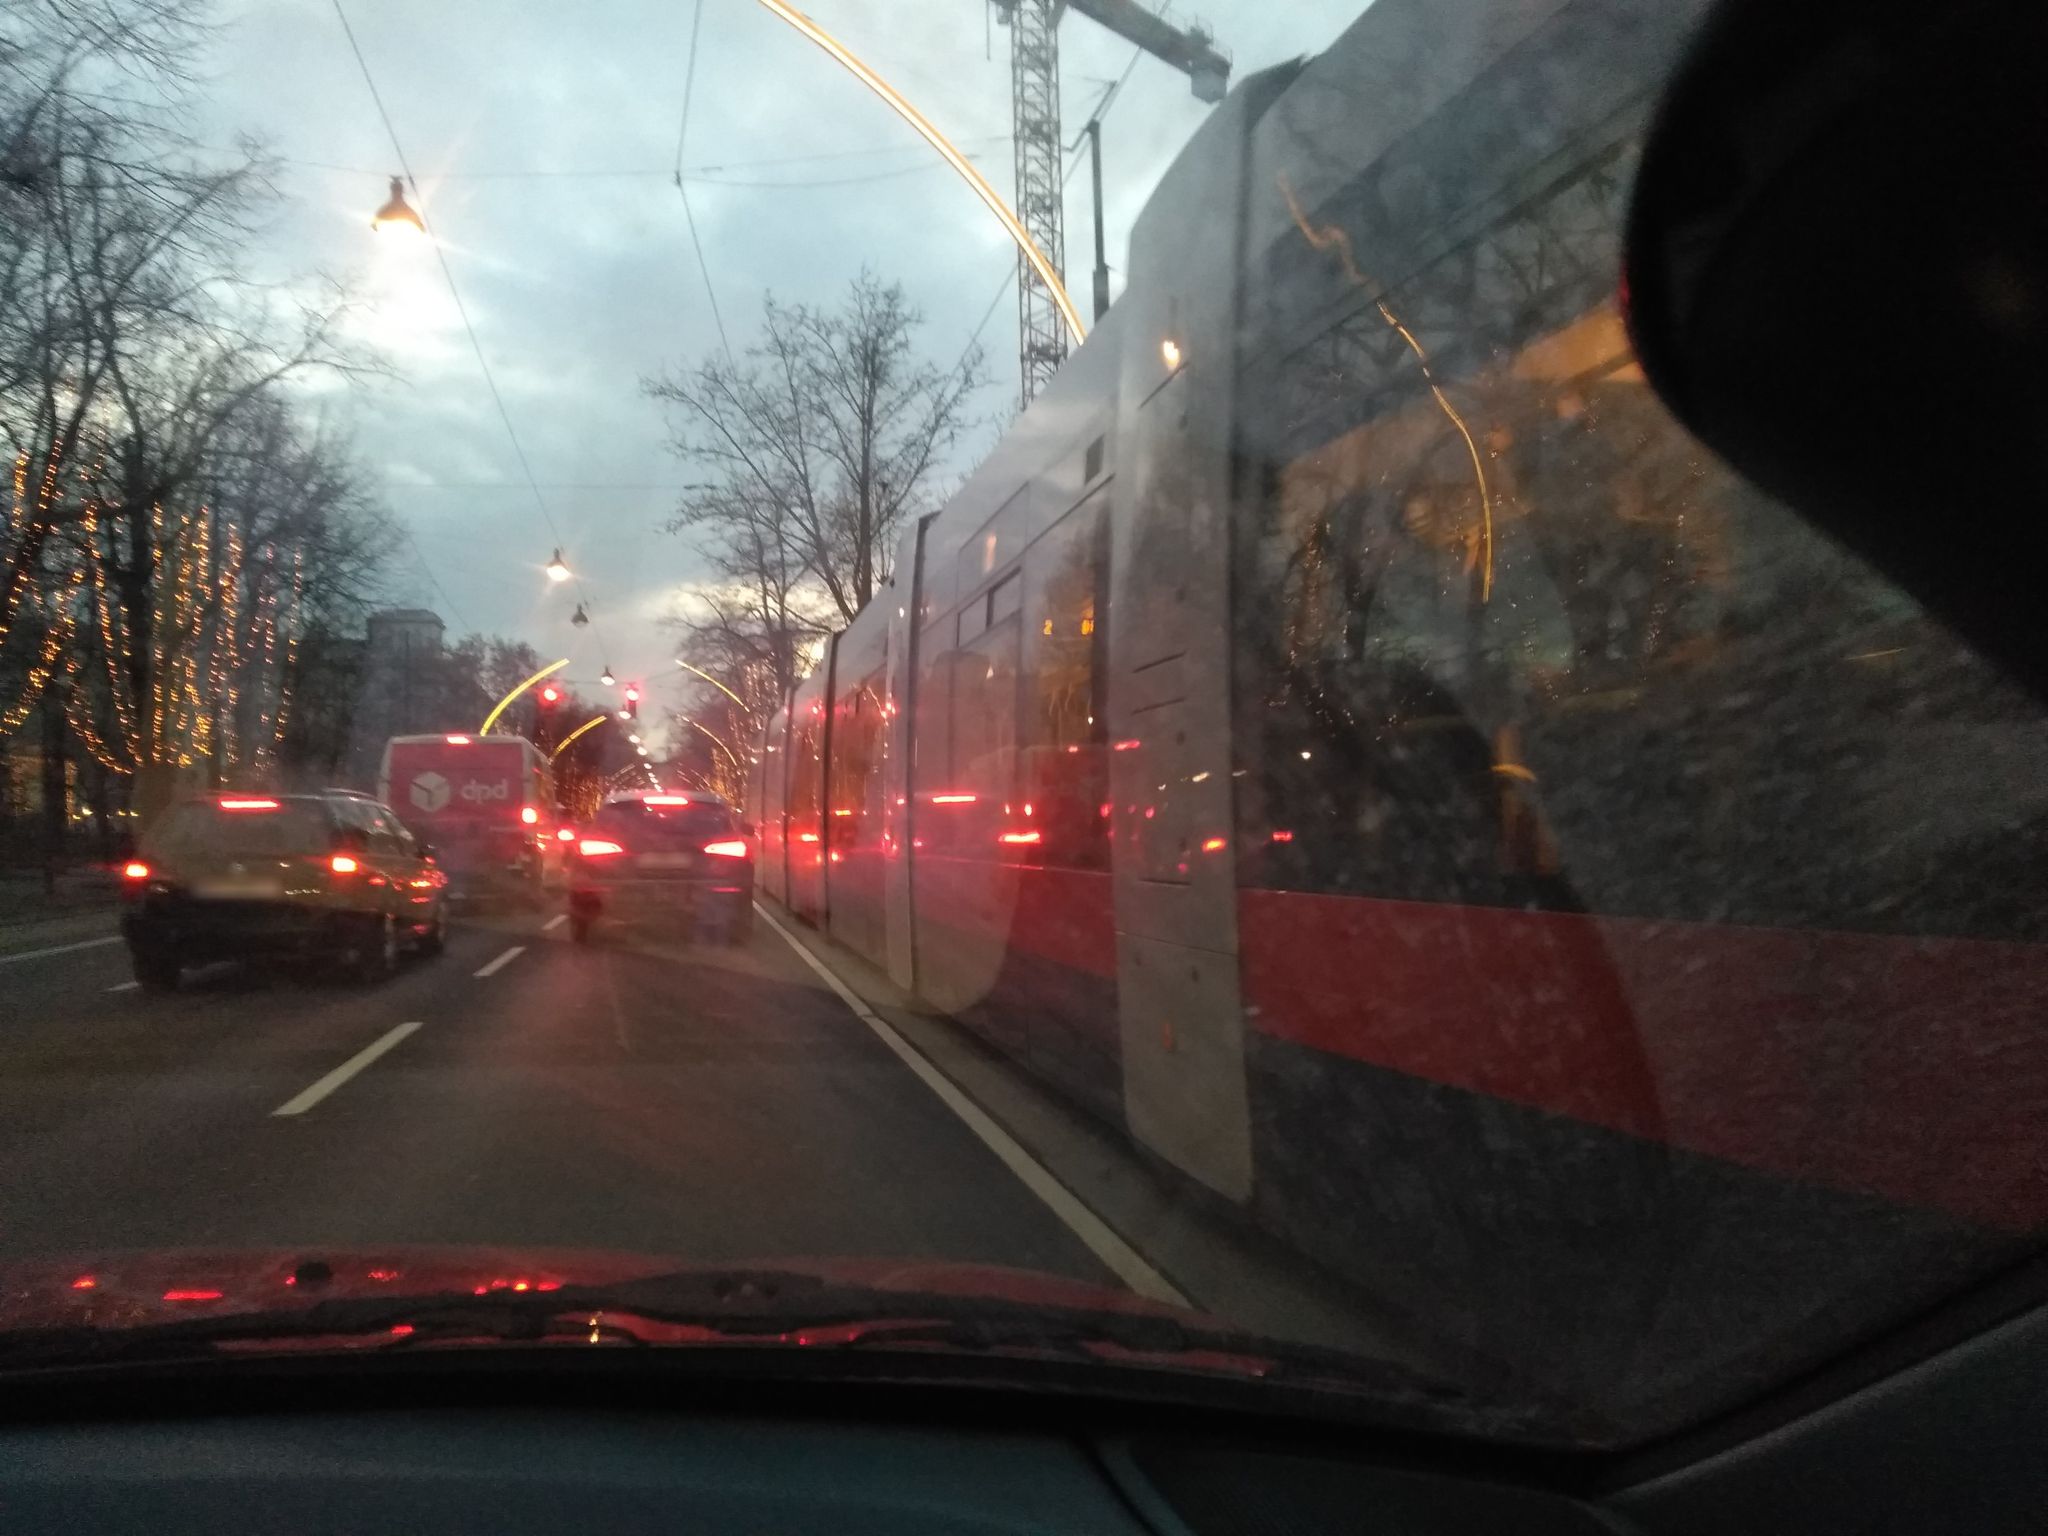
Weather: snowy
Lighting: dusk/dawn
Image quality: slightly poor
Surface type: driving surface
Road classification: footway
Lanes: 3
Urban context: urban centre
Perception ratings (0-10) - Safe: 2.33, Lively: 4.35, Beautiful: 5.89, Boring: 1.4, Depressing: 7.26, Wealthy: 1.95